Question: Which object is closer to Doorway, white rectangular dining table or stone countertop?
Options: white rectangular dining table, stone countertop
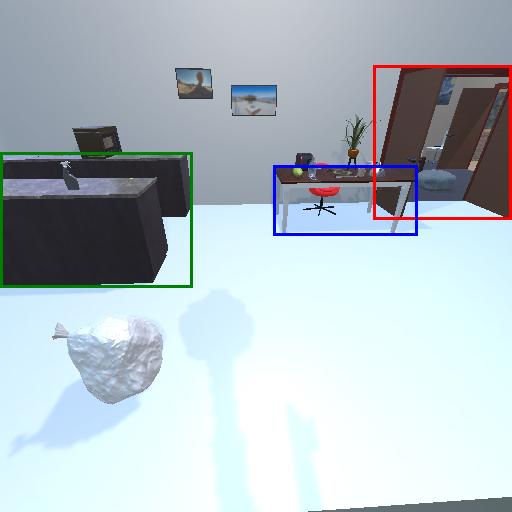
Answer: white rectangular dining table